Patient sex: F
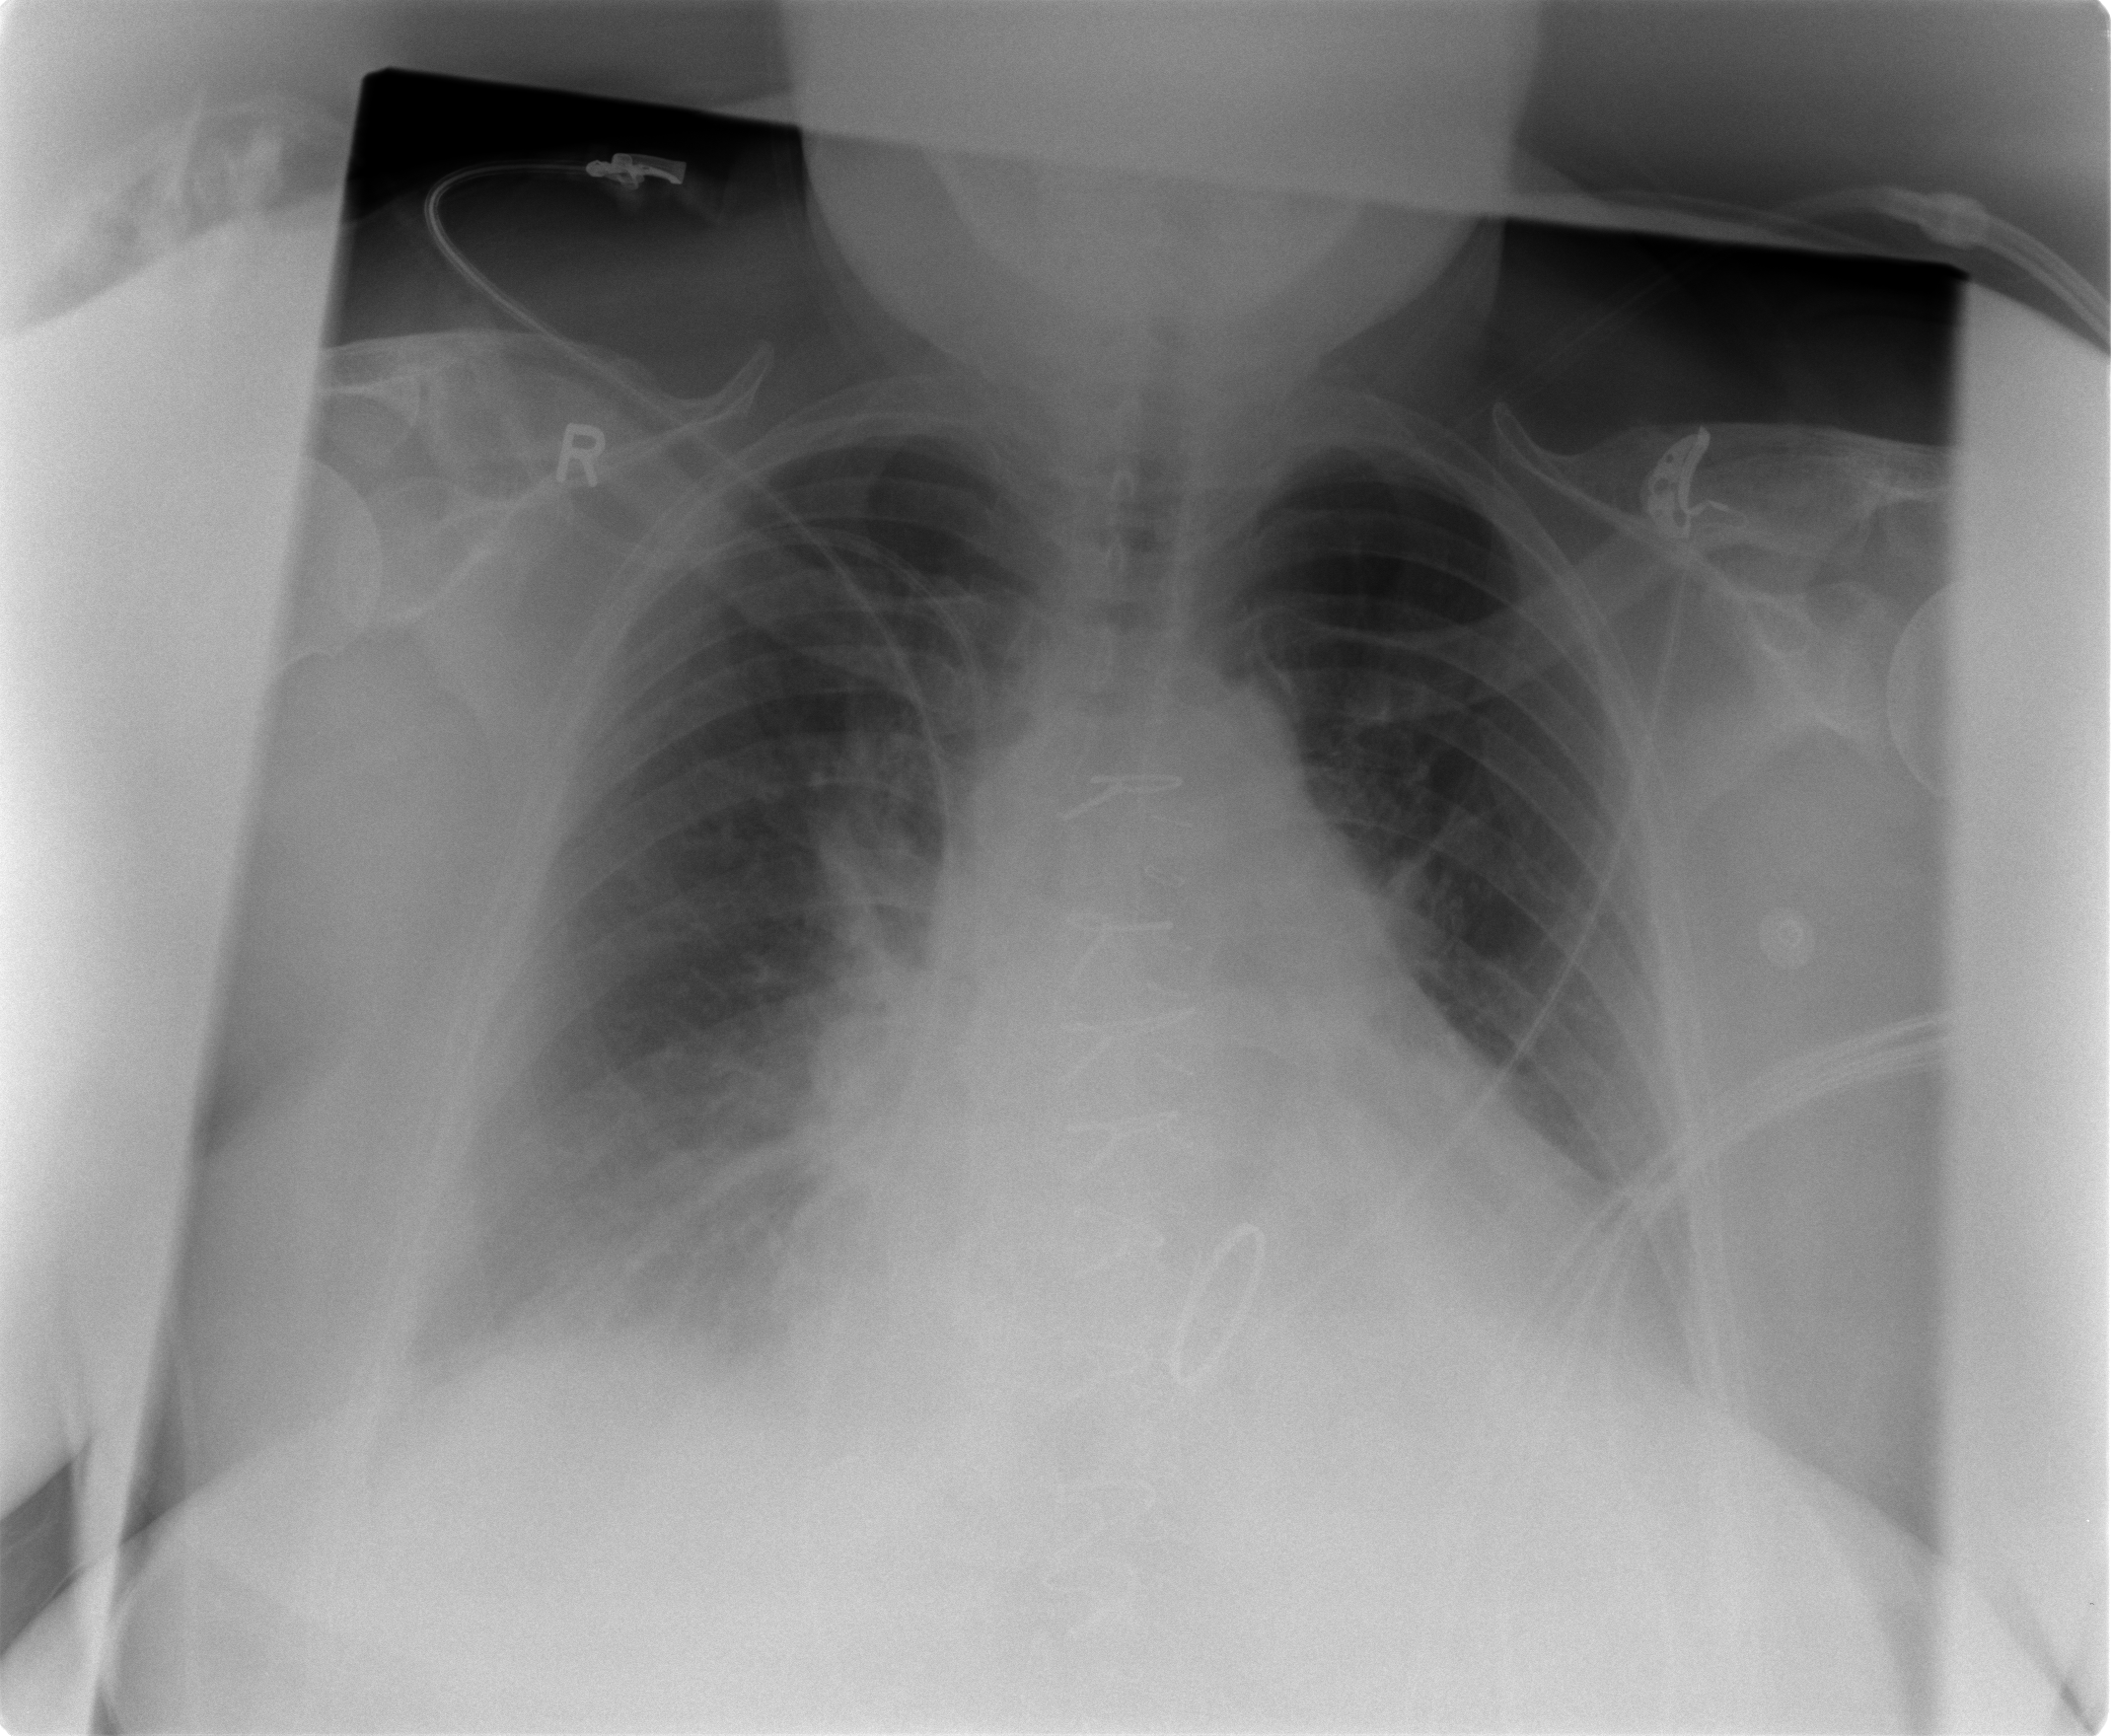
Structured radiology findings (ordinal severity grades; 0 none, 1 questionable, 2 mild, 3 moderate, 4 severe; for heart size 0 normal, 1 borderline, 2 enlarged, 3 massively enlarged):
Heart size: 2
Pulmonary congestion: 1
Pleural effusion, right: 2
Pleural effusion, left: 2
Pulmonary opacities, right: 1
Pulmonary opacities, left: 0
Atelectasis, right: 2
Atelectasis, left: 2